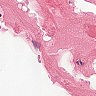
Metastatic tissue present: no